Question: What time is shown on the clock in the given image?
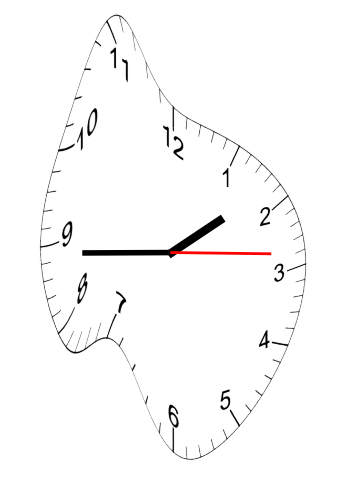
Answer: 01:44:14